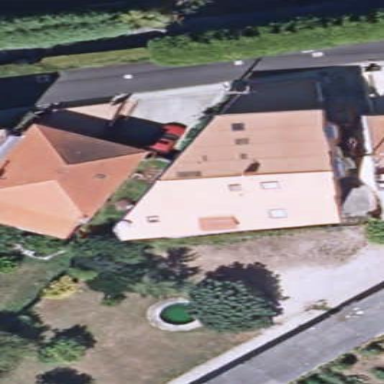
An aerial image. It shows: Simple house.